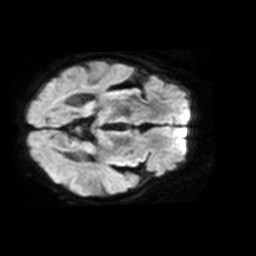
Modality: TRACE
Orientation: axial
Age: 71
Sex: male
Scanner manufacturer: philips
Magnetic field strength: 1.5 T
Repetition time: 4.825 s
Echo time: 0.07764 s